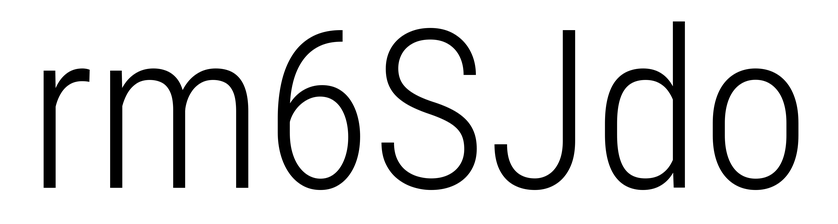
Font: Roboto_Condensed_Light